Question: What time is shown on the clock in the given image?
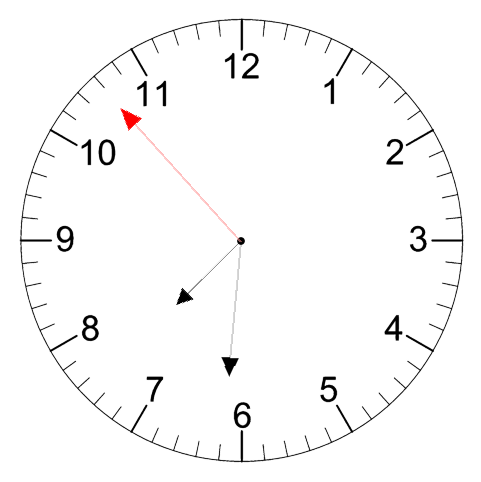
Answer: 07:30:53